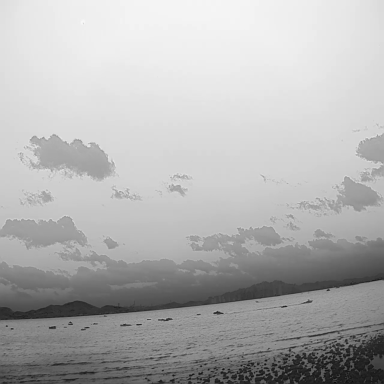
There are 11 bulk_carriers in the infrared image.